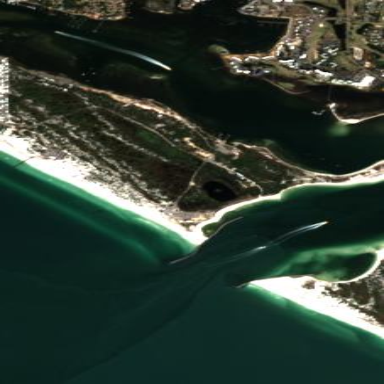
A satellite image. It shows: Beautiful beach with natural surroundings.